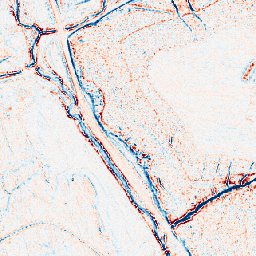
Category: classical
Decomposition family: uniform
Decomposition parameters: size: 5
Upsampling method: area
Upsampling parameters: scale: 4
Upsampling scale: 4